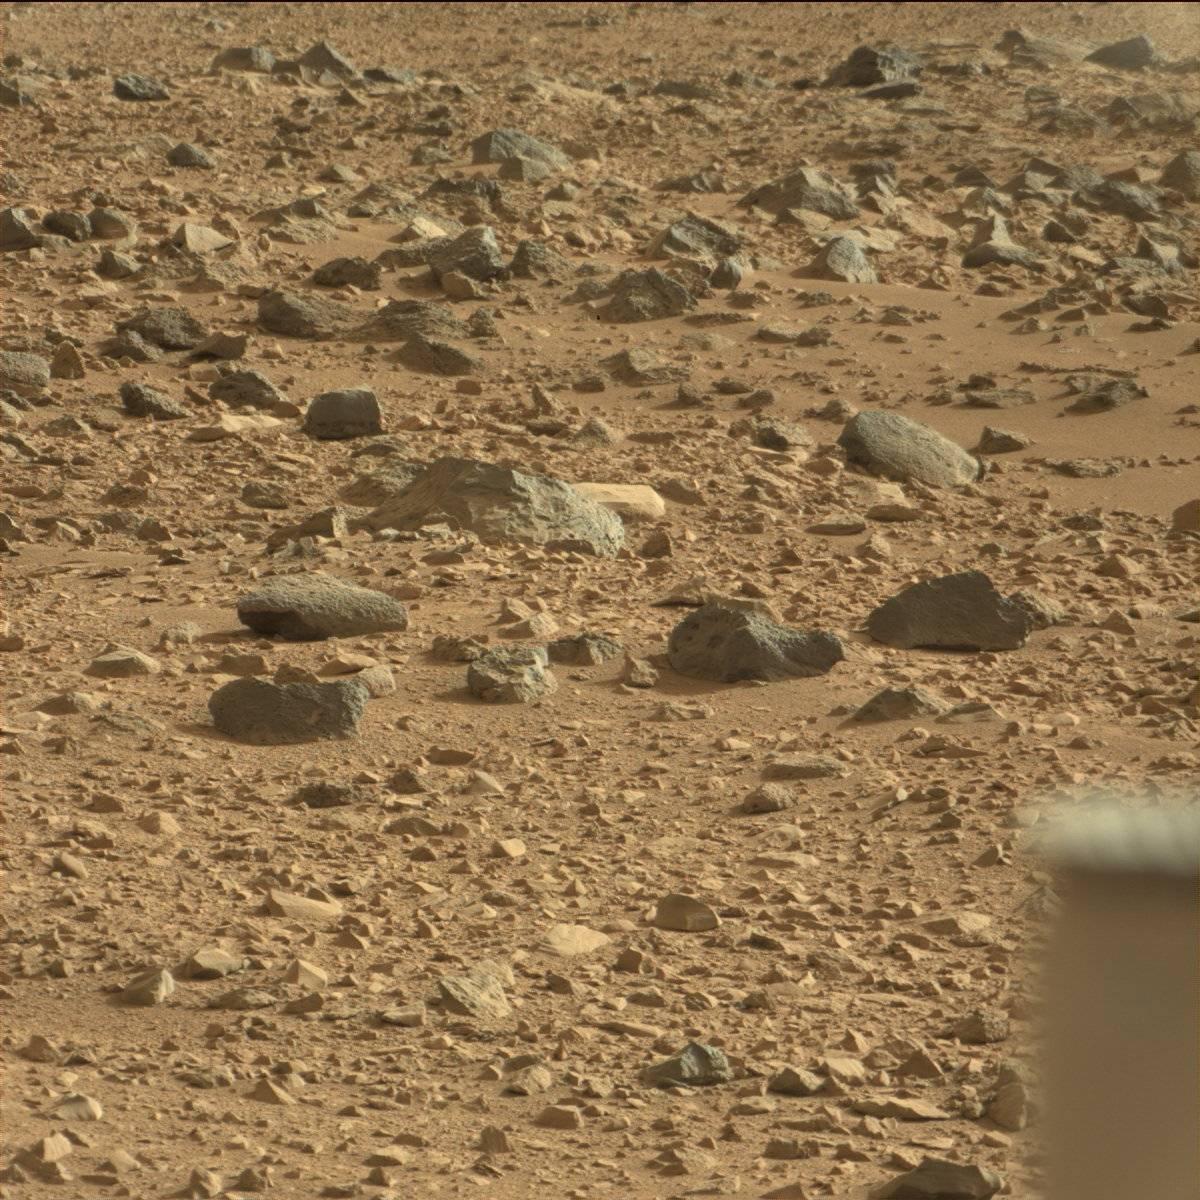
Terrain classes present: Bedrock, Rock, Rover, Sand / Soil